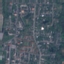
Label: Residential